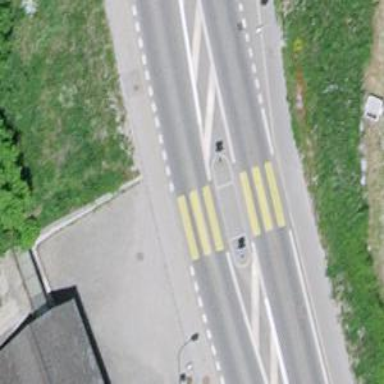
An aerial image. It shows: Marked footway crossing with central island.